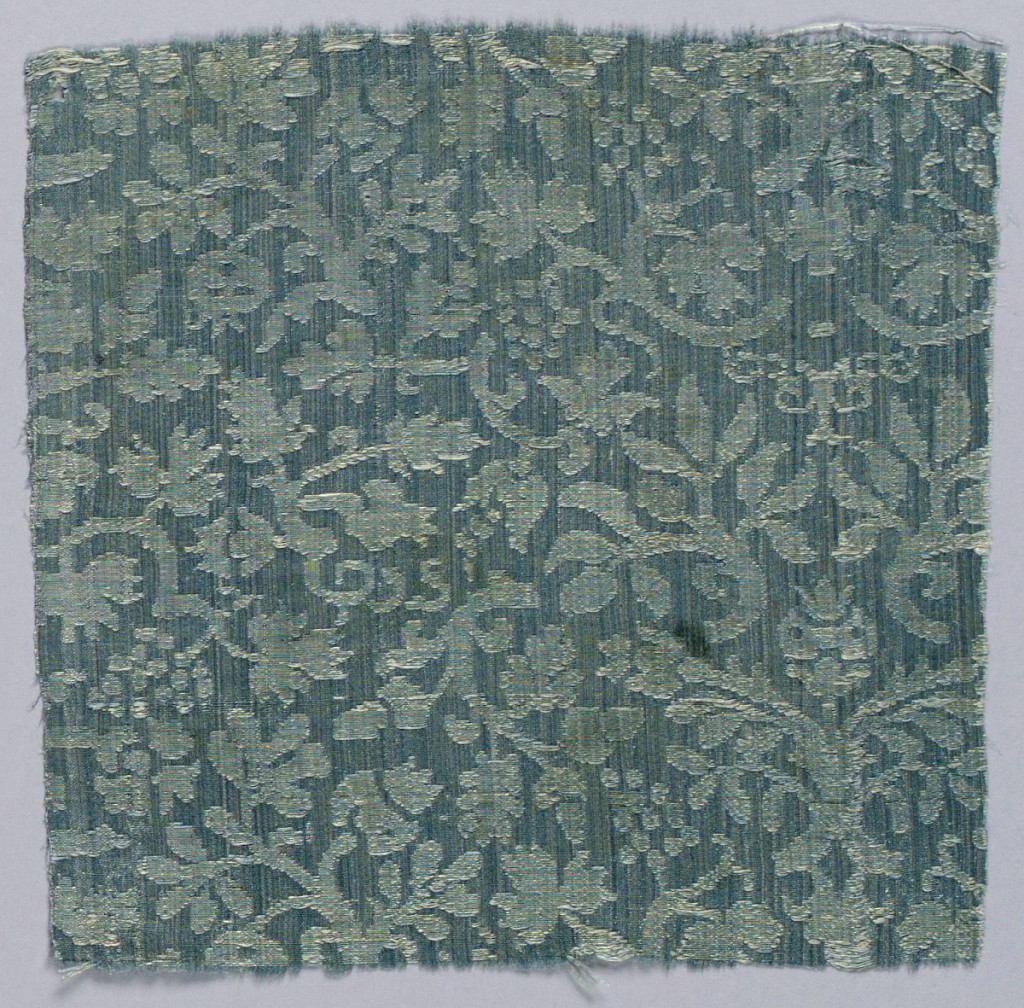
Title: Fragment
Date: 17th century
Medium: silk Technique: 4&1 satin damask
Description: Close pattern of detached leaf sprigs in pale blue. Pattern is two directional.